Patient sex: F
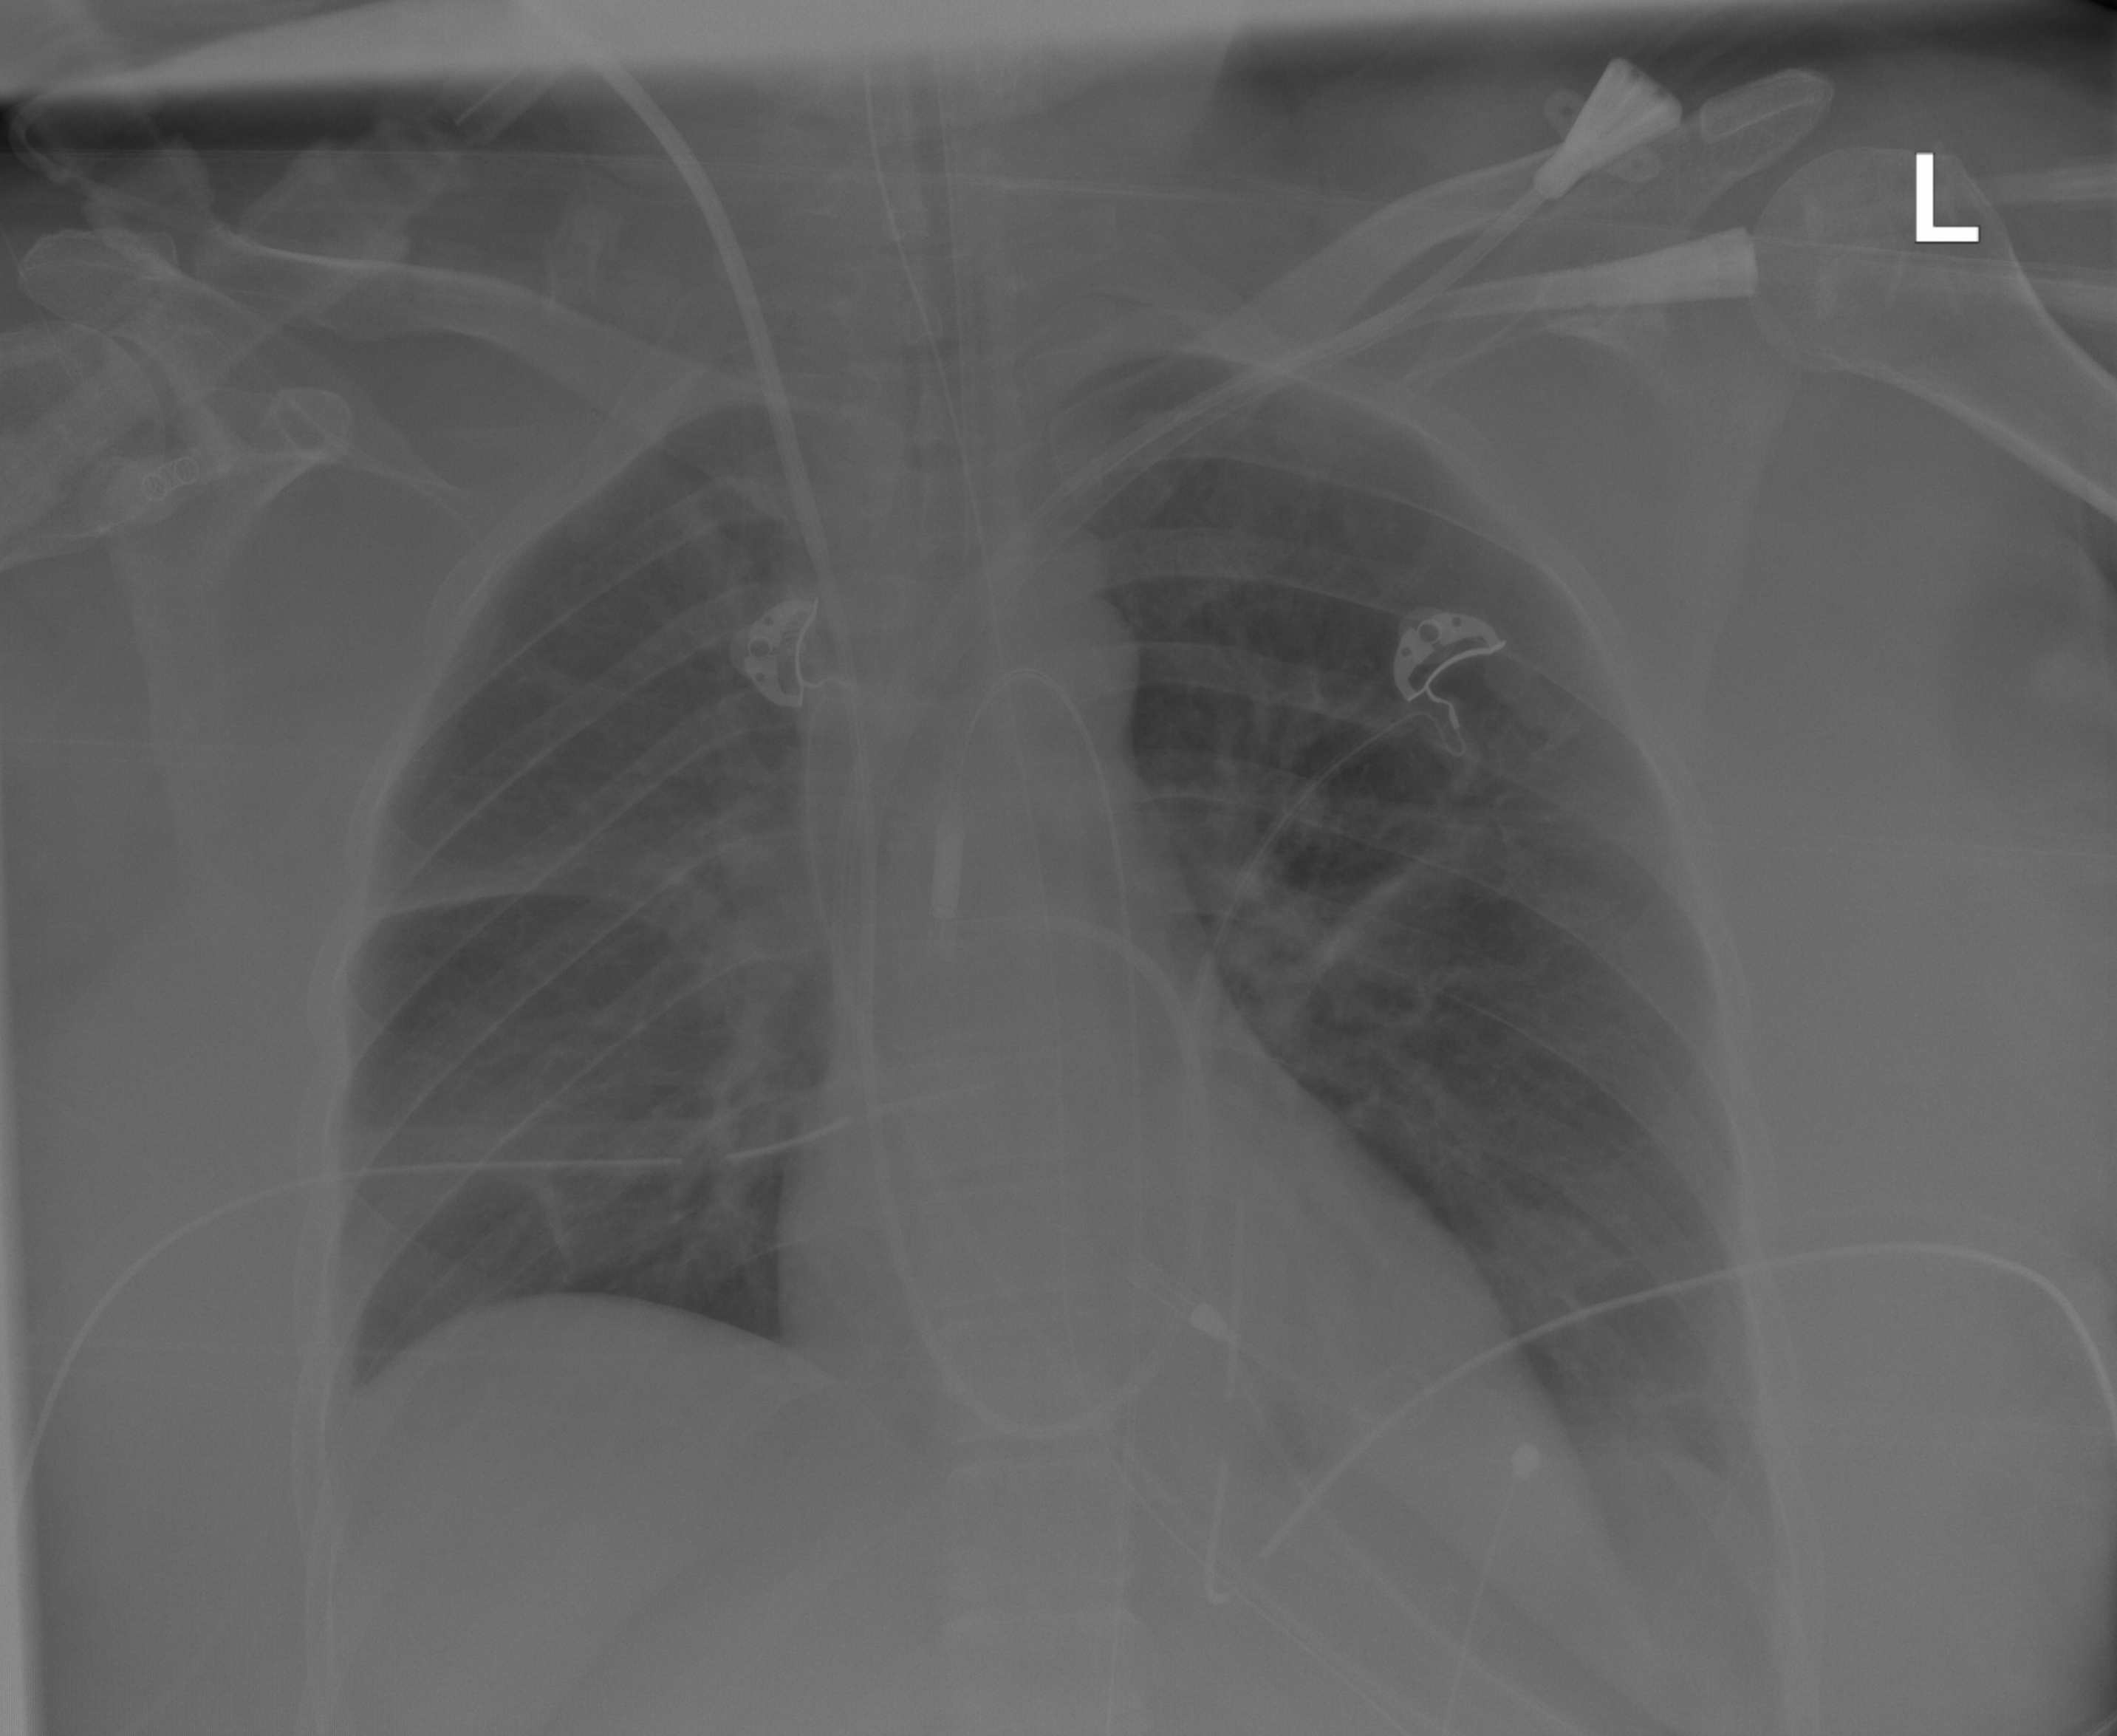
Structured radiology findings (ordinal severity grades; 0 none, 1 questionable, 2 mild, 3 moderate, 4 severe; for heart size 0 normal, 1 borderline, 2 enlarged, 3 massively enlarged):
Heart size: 0
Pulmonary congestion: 0
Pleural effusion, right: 2
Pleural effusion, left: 1
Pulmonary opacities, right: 0
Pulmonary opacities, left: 0
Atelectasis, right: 2
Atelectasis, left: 2